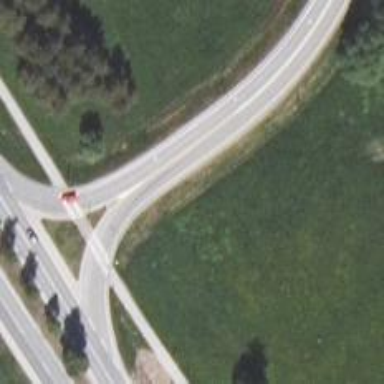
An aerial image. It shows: Trunk link highway.